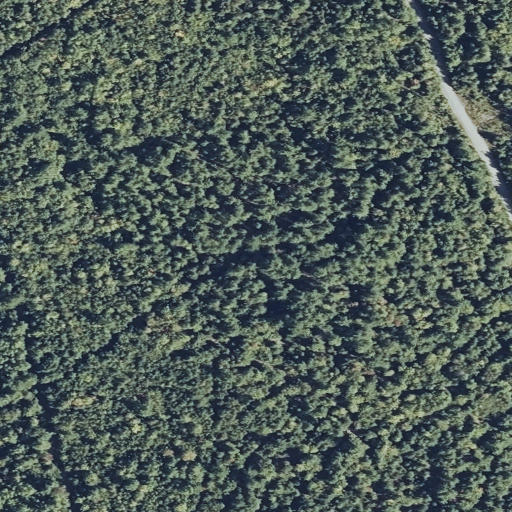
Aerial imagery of mountain in Maine named Baker Hill containing mixed forest, evergreen forest, deciduous forest, low intensity development, and open development